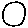
Label: circle